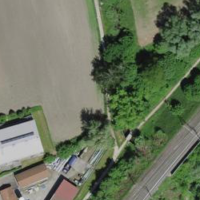
EUNIS habitat code: 24
Species observed at this site:
Columba livia